Question: I'm using the great video.js library to create a custom HTML5 video player for my site. Unfortunately, a thin black line is appearing on the right of the player in Safari. Sometimes, resizing the browser solves the problem, but I think this is a bug.
Here's the LESS that I changed to skin the player (according to <URL>:
'''
@base-font-size: 10px;
@touch-device-font-size: 15px;
// The main font color controls the color of the text and the icons (font icons)
@main-font-color: #CCCCCC; // e.g. rgb(255, 255, 255) or #ffffff
// The default color of control backgrounds is mostly black but with a little
// bit of blue so it can still be seen on all black video frames, which are
// common.
@control-bg-color: #07141E; // e.g. rgb(255, 255, 255) or #ffffff
@control-bg-alpha: 0.7; // 1.0 = 100% opacity, 0.0 = 0% opacity
// The slider bar color is used for the progress bar and the volume bar
@slider-bar-color: #1A6DBA; // e.g. rgb(255, 255, 255) or #ffffff
// The background of the progress bar and volume bar have a lined pattern that
// is created from a base64 encoded image. You can generate your own pattern at
// http://www.patternify.com/ then replace the value in the quotes with your own
@slider-bar-pattern: ~'';
// The color of the slider background
@slider-background-color: #333333;
@slider-background-alpha: 0.9; // 1.0 = 100% opacity, 0.0 = 0% opacity
// The "Big Play Button" is the play button that shows before the video plays.
// To center it set the align values to center and middle. The typical location
// of the button is the center, but there is trend towards moving it to a corner
// where it gets out of the way of valuable content in the poster image.
@big-play-align: center; // left, center, or right
@big-play-vertical-align: middle; // top, middle, or bottom
// The button colors match the control colors by default but you can customize
// them by replace the variables (@control-bg-color) with your own color values.
@big-play-bg-color: @control-bg-color;
@big-play-bg-alpha: @control-bg-alpha;
// The font size is what makes the big play button, big. All width/height values
// use ems, which are a multiple of the font size.
// If the @base-font-size is 10px, then 3em equals 30px.
@big-play-font-size: 3em;
// Now that font size is set, the following em values will be a multiple of the
// new font size. If @big-play-font-size is 3em (30px), then setting the any of
// the following values to 2em would equal 60px. 2 * font-size
@big-play-margin: 0.5em;
@big-play-width: 3em;
@big-play-height: 2em;
@big-play-border-radius: 0.5em;
@big-play-border-width: 0;
@big-play-border-color: #3b4249;
'''
I don't know why this is happening. Could it be an issue with the video?
Link to the site with issue: <URL>
Screenshot of issue:

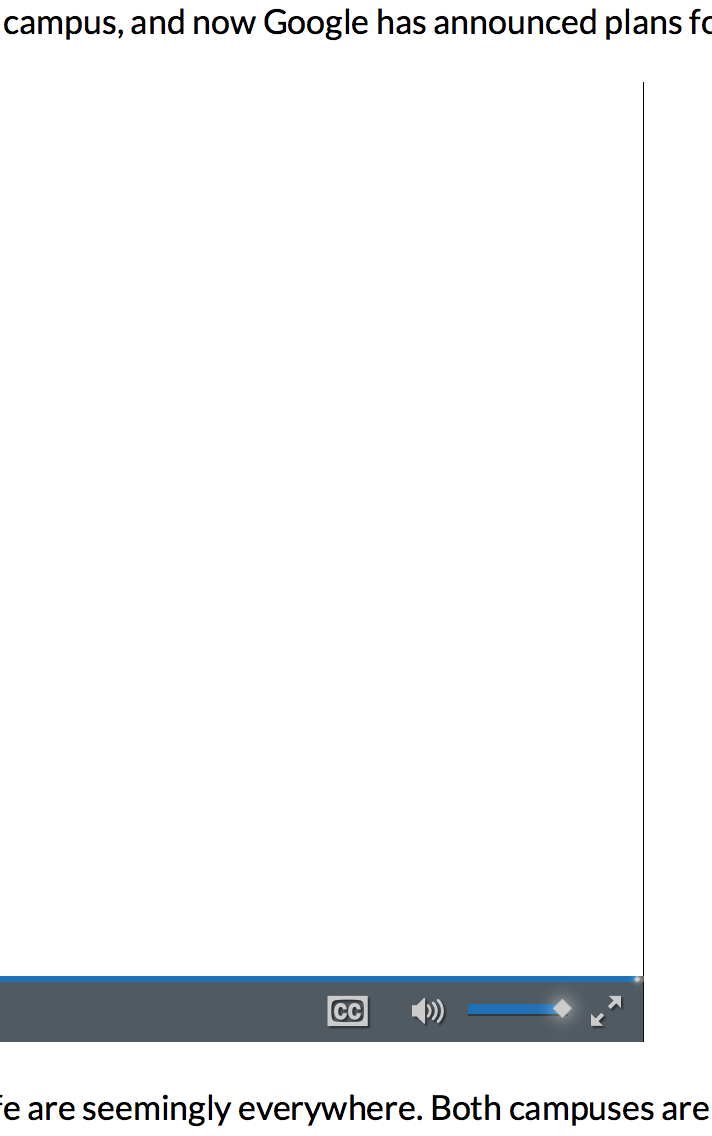
Answer: I was able to sort out the issue. The video I was using had an aspect ratio that didn't exactly fit the player. I adjusted the 'padding-top' of '.video-js' to fix it.